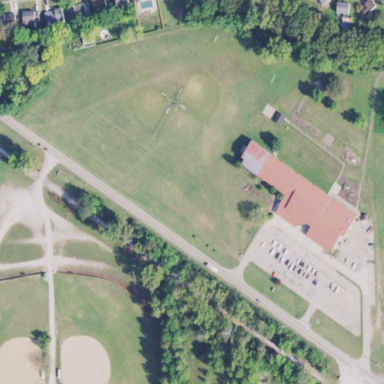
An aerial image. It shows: Kindergarten.